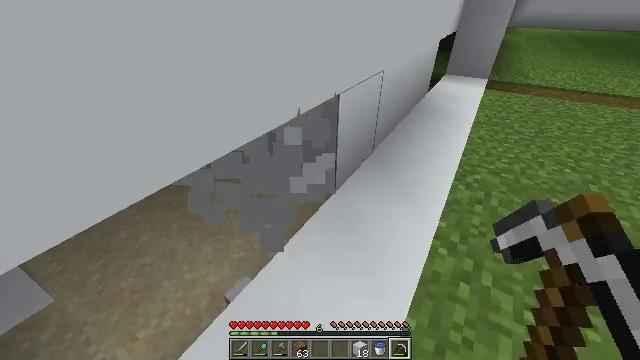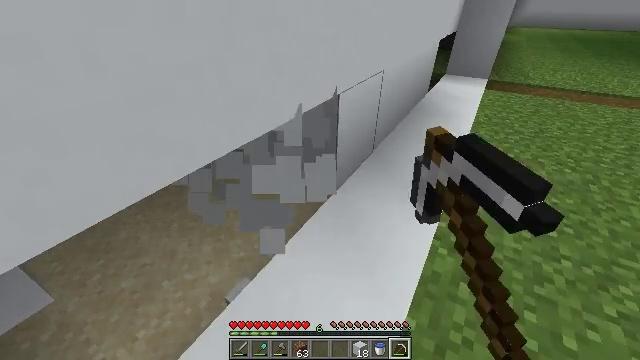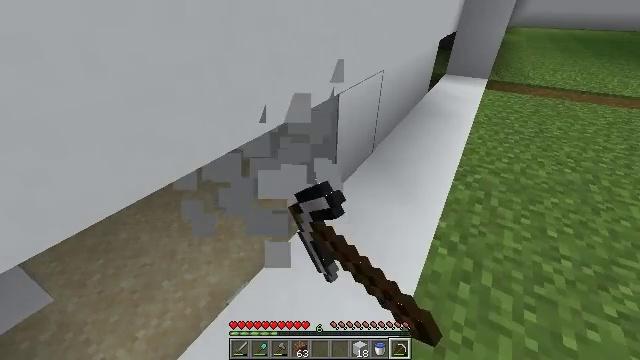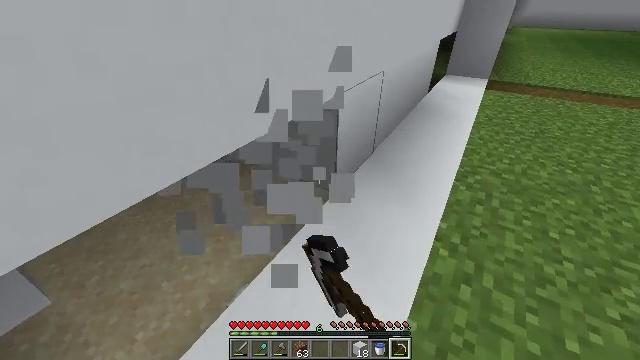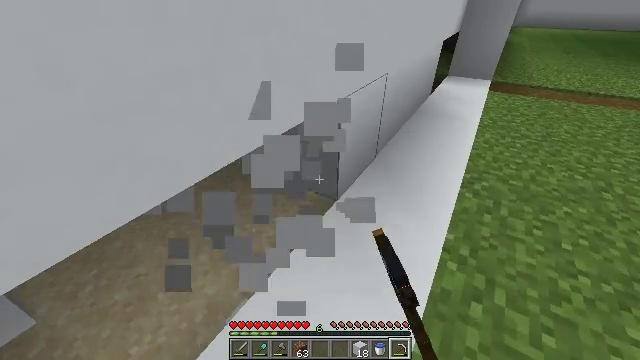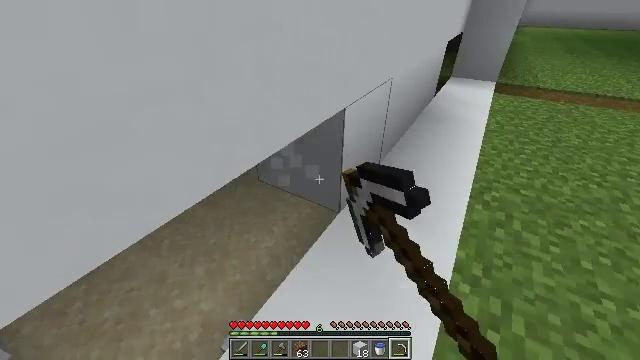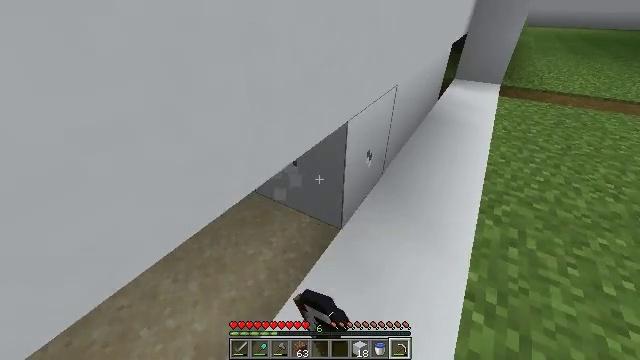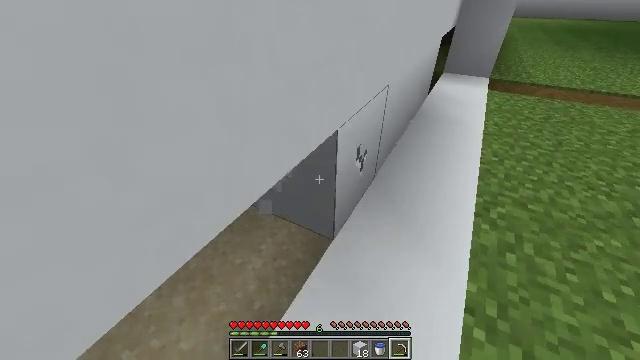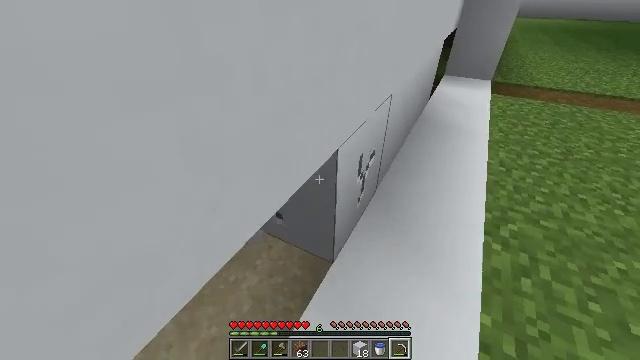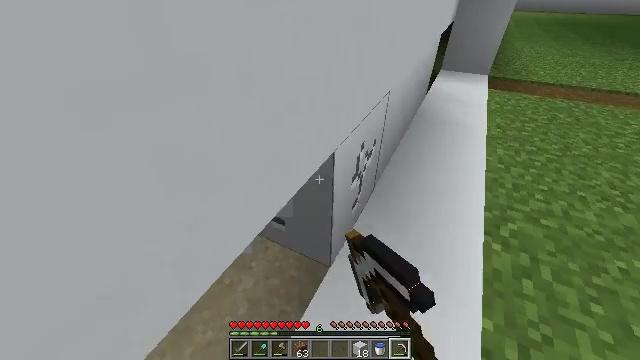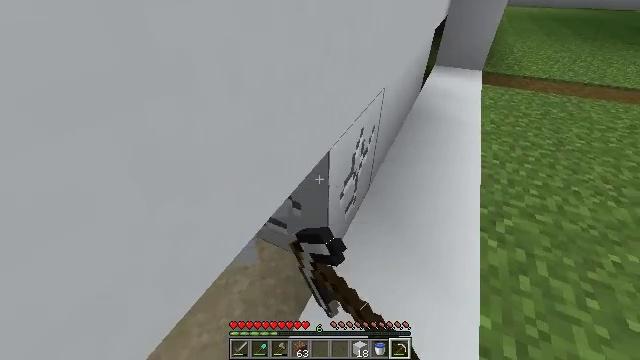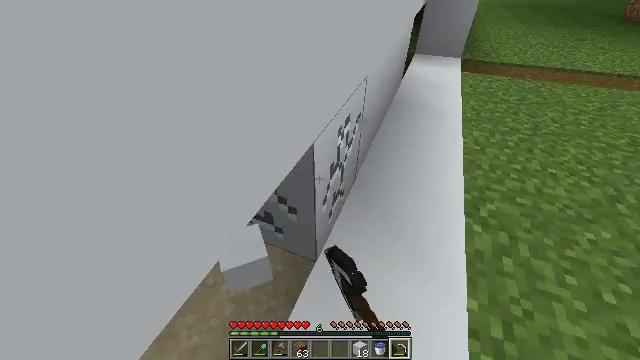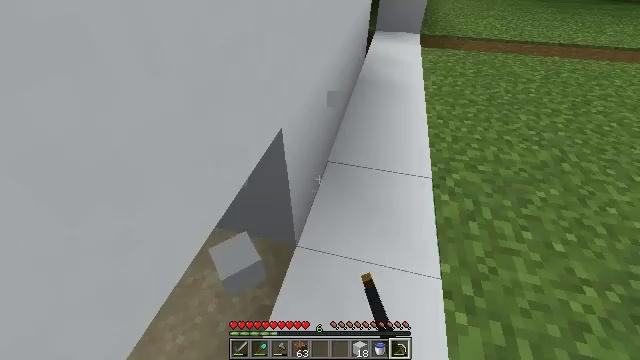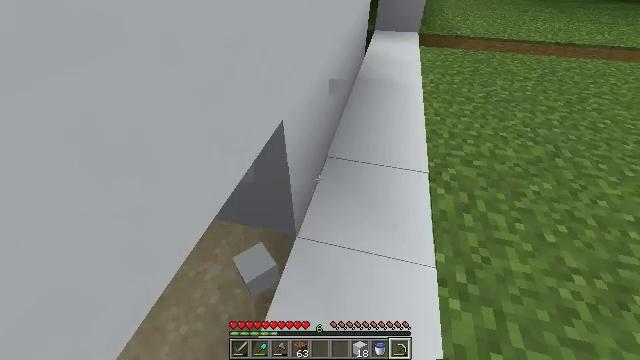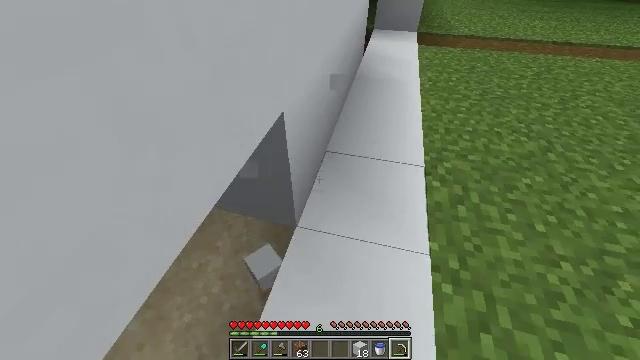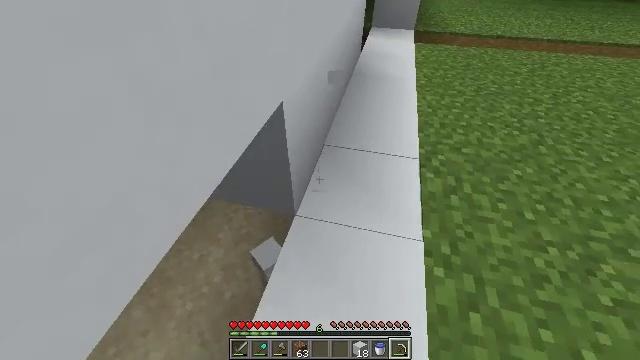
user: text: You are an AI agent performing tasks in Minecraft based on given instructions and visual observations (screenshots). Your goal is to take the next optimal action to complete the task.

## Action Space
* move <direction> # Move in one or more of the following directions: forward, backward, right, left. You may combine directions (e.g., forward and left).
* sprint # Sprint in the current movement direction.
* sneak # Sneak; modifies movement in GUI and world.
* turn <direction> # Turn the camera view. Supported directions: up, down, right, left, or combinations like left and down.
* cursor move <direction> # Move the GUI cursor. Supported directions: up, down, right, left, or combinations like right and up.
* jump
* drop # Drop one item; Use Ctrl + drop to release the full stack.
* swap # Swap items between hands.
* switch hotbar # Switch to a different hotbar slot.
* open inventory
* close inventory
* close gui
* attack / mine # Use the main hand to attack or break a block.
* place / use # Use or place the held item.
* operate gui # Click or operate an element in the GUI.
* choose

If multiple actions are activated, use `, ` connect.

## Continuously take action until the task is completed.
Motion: motion action
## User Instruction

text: Collect white concrete from a structure.
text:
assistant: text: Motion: attack / mine
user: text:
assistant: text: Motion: attack / mine
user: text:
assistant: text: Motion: move forward, attack / mine
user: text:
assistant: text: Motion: move forward, attack / mine
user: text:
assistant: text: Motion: move forward, attack / mine
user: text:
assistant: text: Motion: move forward, attack / mine
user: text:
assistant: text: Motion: move forward, turn right and down, attack / mine
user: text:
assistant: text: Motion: attack / mine
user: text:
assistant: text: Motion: turn right and down, attack / mine
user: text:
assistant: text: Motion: turn right, attack / mine
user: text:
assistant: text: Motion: turn right and down, attack / mine
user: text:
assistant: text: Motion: turn right and down
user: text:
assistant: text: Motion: move back
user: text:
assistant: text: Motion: move back
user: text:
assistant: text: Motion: move back
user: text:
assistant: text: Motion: move back, turn down
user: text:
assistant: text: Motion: move back, turn down
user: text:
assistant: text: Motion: move back, turn left and down
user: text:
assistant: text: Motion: turn left and down
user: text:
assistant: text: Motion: turn left and down
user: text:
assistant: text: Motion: no_op
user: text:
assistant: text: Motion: attack / mine
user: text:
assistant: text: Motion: attack / mine
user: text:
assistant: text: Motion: attack / mine
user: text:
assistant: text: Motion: attack / mine
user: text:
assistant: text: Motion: attack / mine
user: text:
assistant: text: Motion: attack / mine
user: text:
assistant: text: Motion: attack / mine
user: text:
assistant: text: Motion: attack / mine
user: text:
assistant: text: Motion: attack / mine